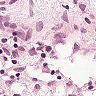
Metastatic tissue present: no